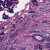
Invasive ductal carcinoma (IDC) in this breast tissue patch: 0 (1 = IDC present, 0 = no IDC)